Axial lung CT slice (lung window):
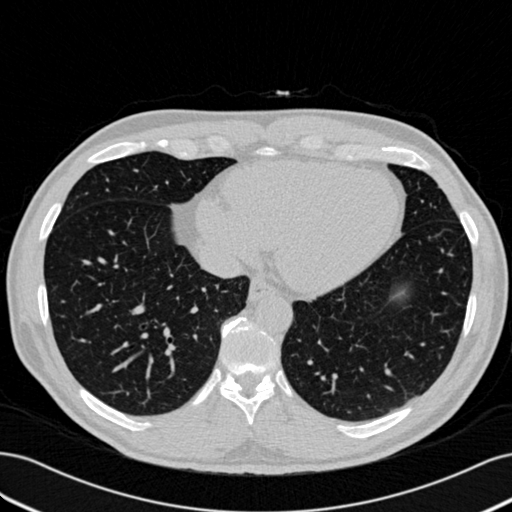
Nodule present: no